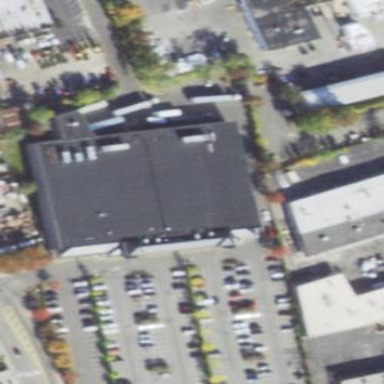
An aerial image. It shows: Building that houses supermarket.